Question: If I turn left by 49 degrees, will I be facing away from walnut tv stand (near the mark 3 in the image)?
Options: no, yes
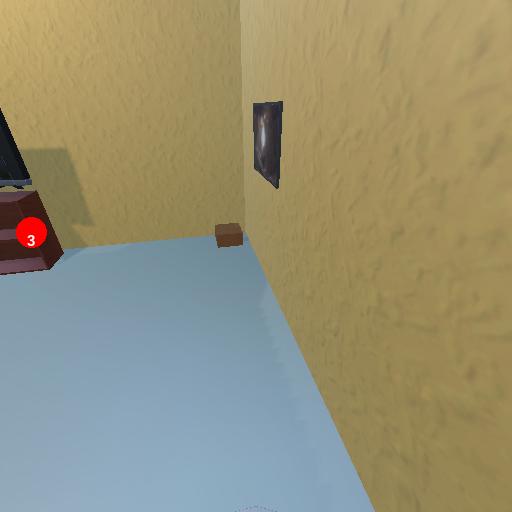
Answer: no